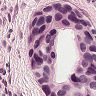
Metastatic tissue present: yes